Aerial crown-view tile of a tropical tree (Barro Colorado Island, Panama), acquired 20240611:
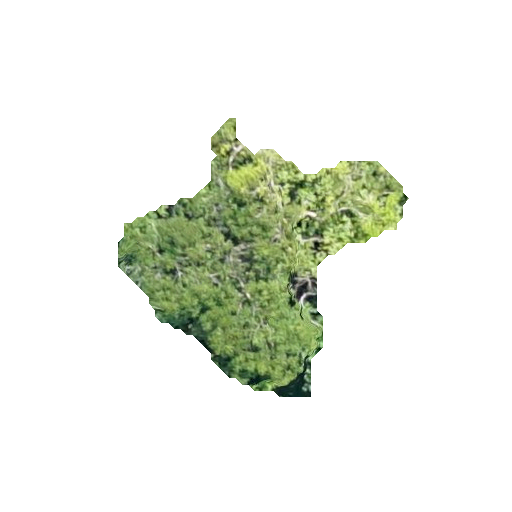
Species: Astronium graveolens
GBIF accepted scientific name: Astronium graveolens
Crown area: 63.776 m²